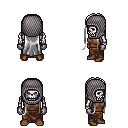
a pixel art fantasy rpg character, male body template, skeleton, brown sleeveless shirt, robe skirt, white extra-long hairstyle, chain hood, metal gloves, brown shoes, four views (front, back, left, right), 2x2 character sprite sheet, small pixel art, hard edges, no anti-aliasing